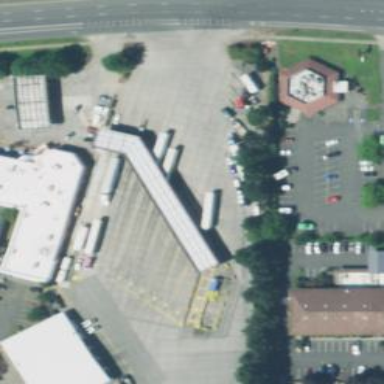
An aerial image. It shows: Fuel station located under roof.